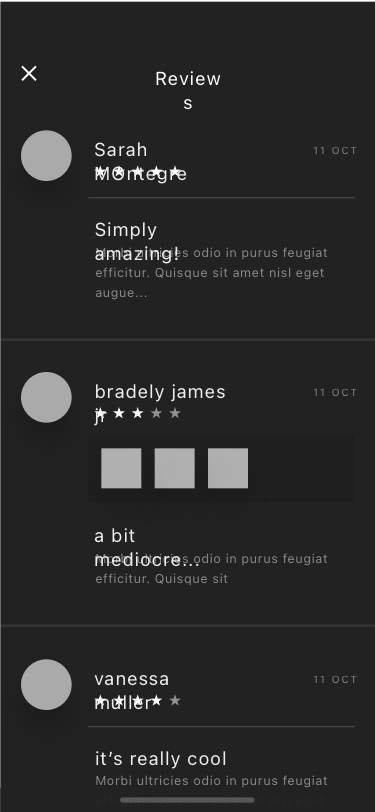
Text in this UI design:
Morbi ultricies odio in purus feugiat efficitur. Quisque sit amet nisl eget augue...
it’s really cool
11 oct
vanessa muller
Morbi ultricies odio in purus feugiat efficitur. Quisque sit
a bit mediocre...
11 oct
bradely james jr
Morbi ultricies odio in purus feugiat efficitur. Quisque sit amet nisl eget augue...
Simply amazing!
11 oct
Sarah MOntegre
Reviews
9:41